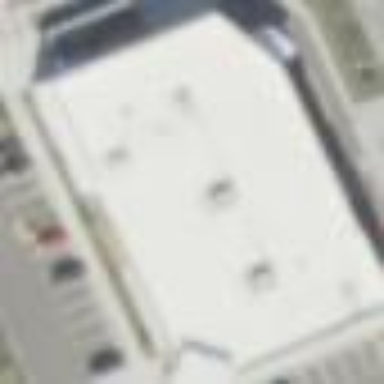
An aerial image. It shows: Building.